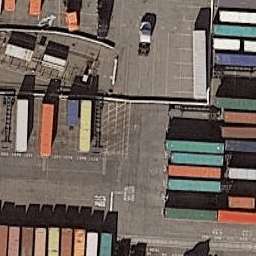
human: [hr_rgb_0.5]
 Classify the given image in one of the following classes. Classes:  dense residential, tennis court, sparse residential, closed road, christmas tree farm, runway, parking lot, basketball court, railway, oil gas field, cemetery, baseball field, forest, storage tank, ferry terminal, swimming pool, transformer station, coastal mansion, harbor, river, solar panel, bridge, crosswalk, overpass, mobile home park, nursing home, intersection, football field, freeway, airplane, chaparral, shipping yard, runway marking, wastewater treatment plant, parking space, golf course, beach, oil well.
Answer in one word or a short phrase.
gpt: shipping yard